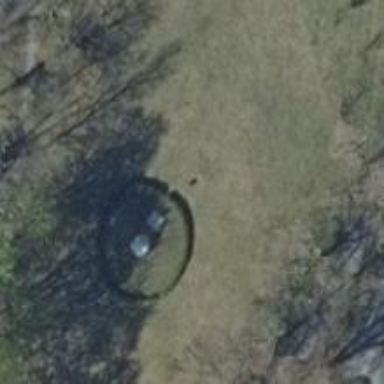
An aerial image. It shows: Memorial site with historic significance.